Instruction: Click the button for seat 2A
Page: seats
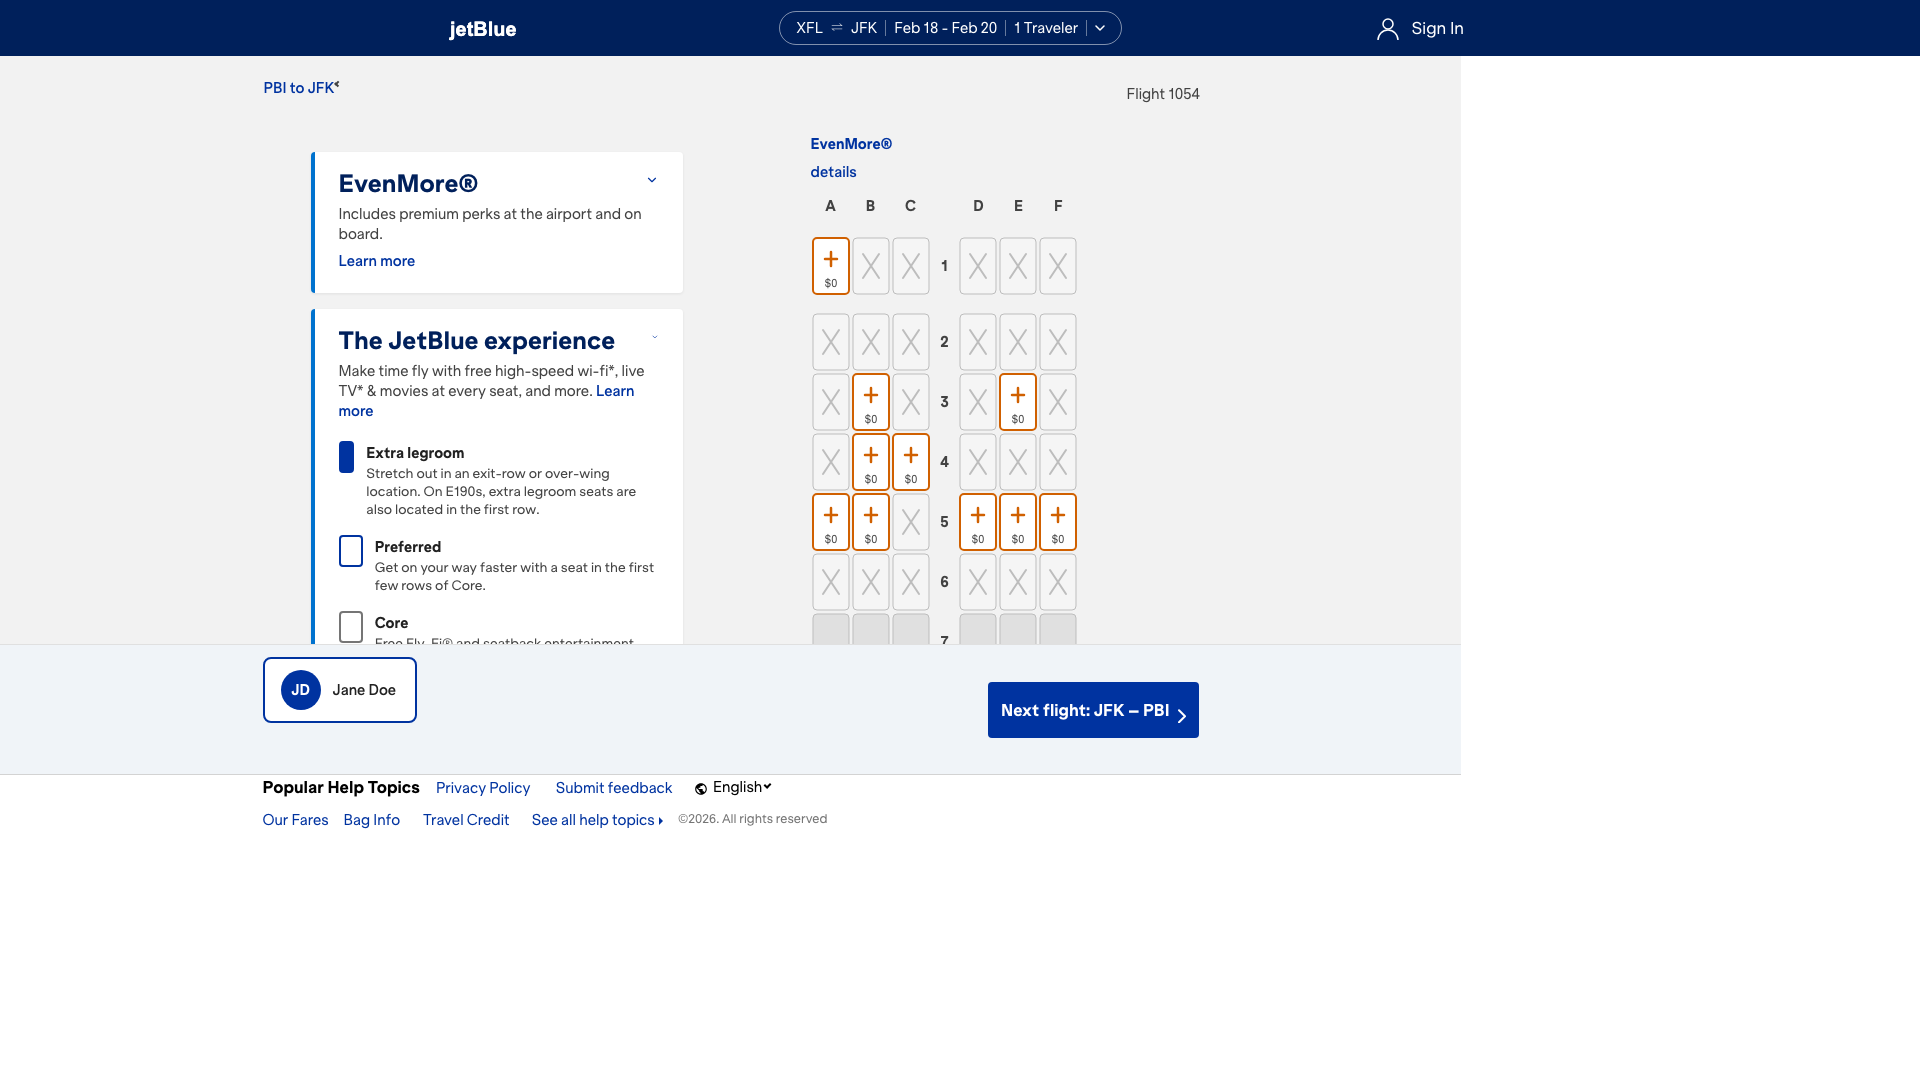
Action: click